Field crop: maize
Growth stage: 2
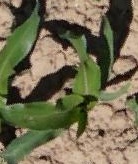
Species: maize